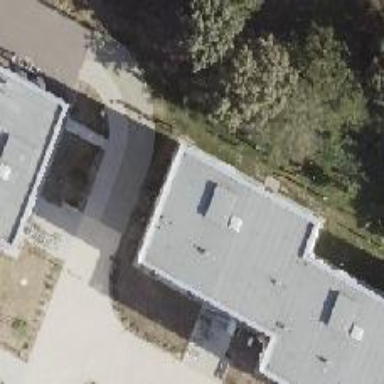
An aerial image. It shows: Building with apartments and flat roof.